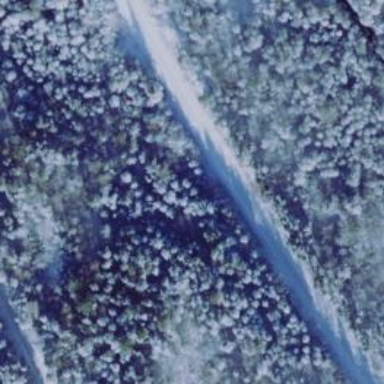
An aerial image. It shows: Railway track.